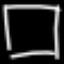
Label: square